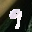
Label: 9